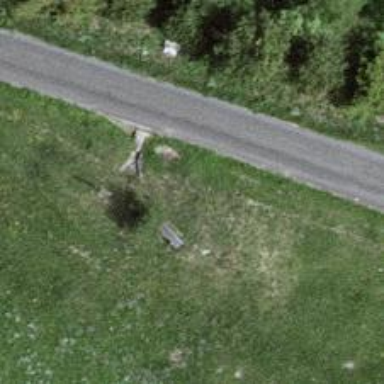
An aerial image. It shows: Bench for seating.